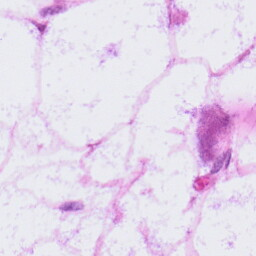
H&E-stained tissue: LymphNode